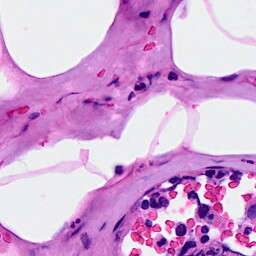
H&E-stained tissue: Breast